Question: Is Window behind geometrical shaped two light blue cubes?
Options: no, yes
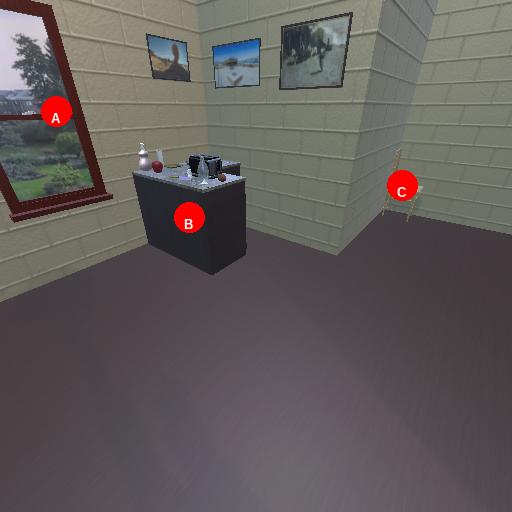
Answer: no